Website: lowes
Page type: receipt
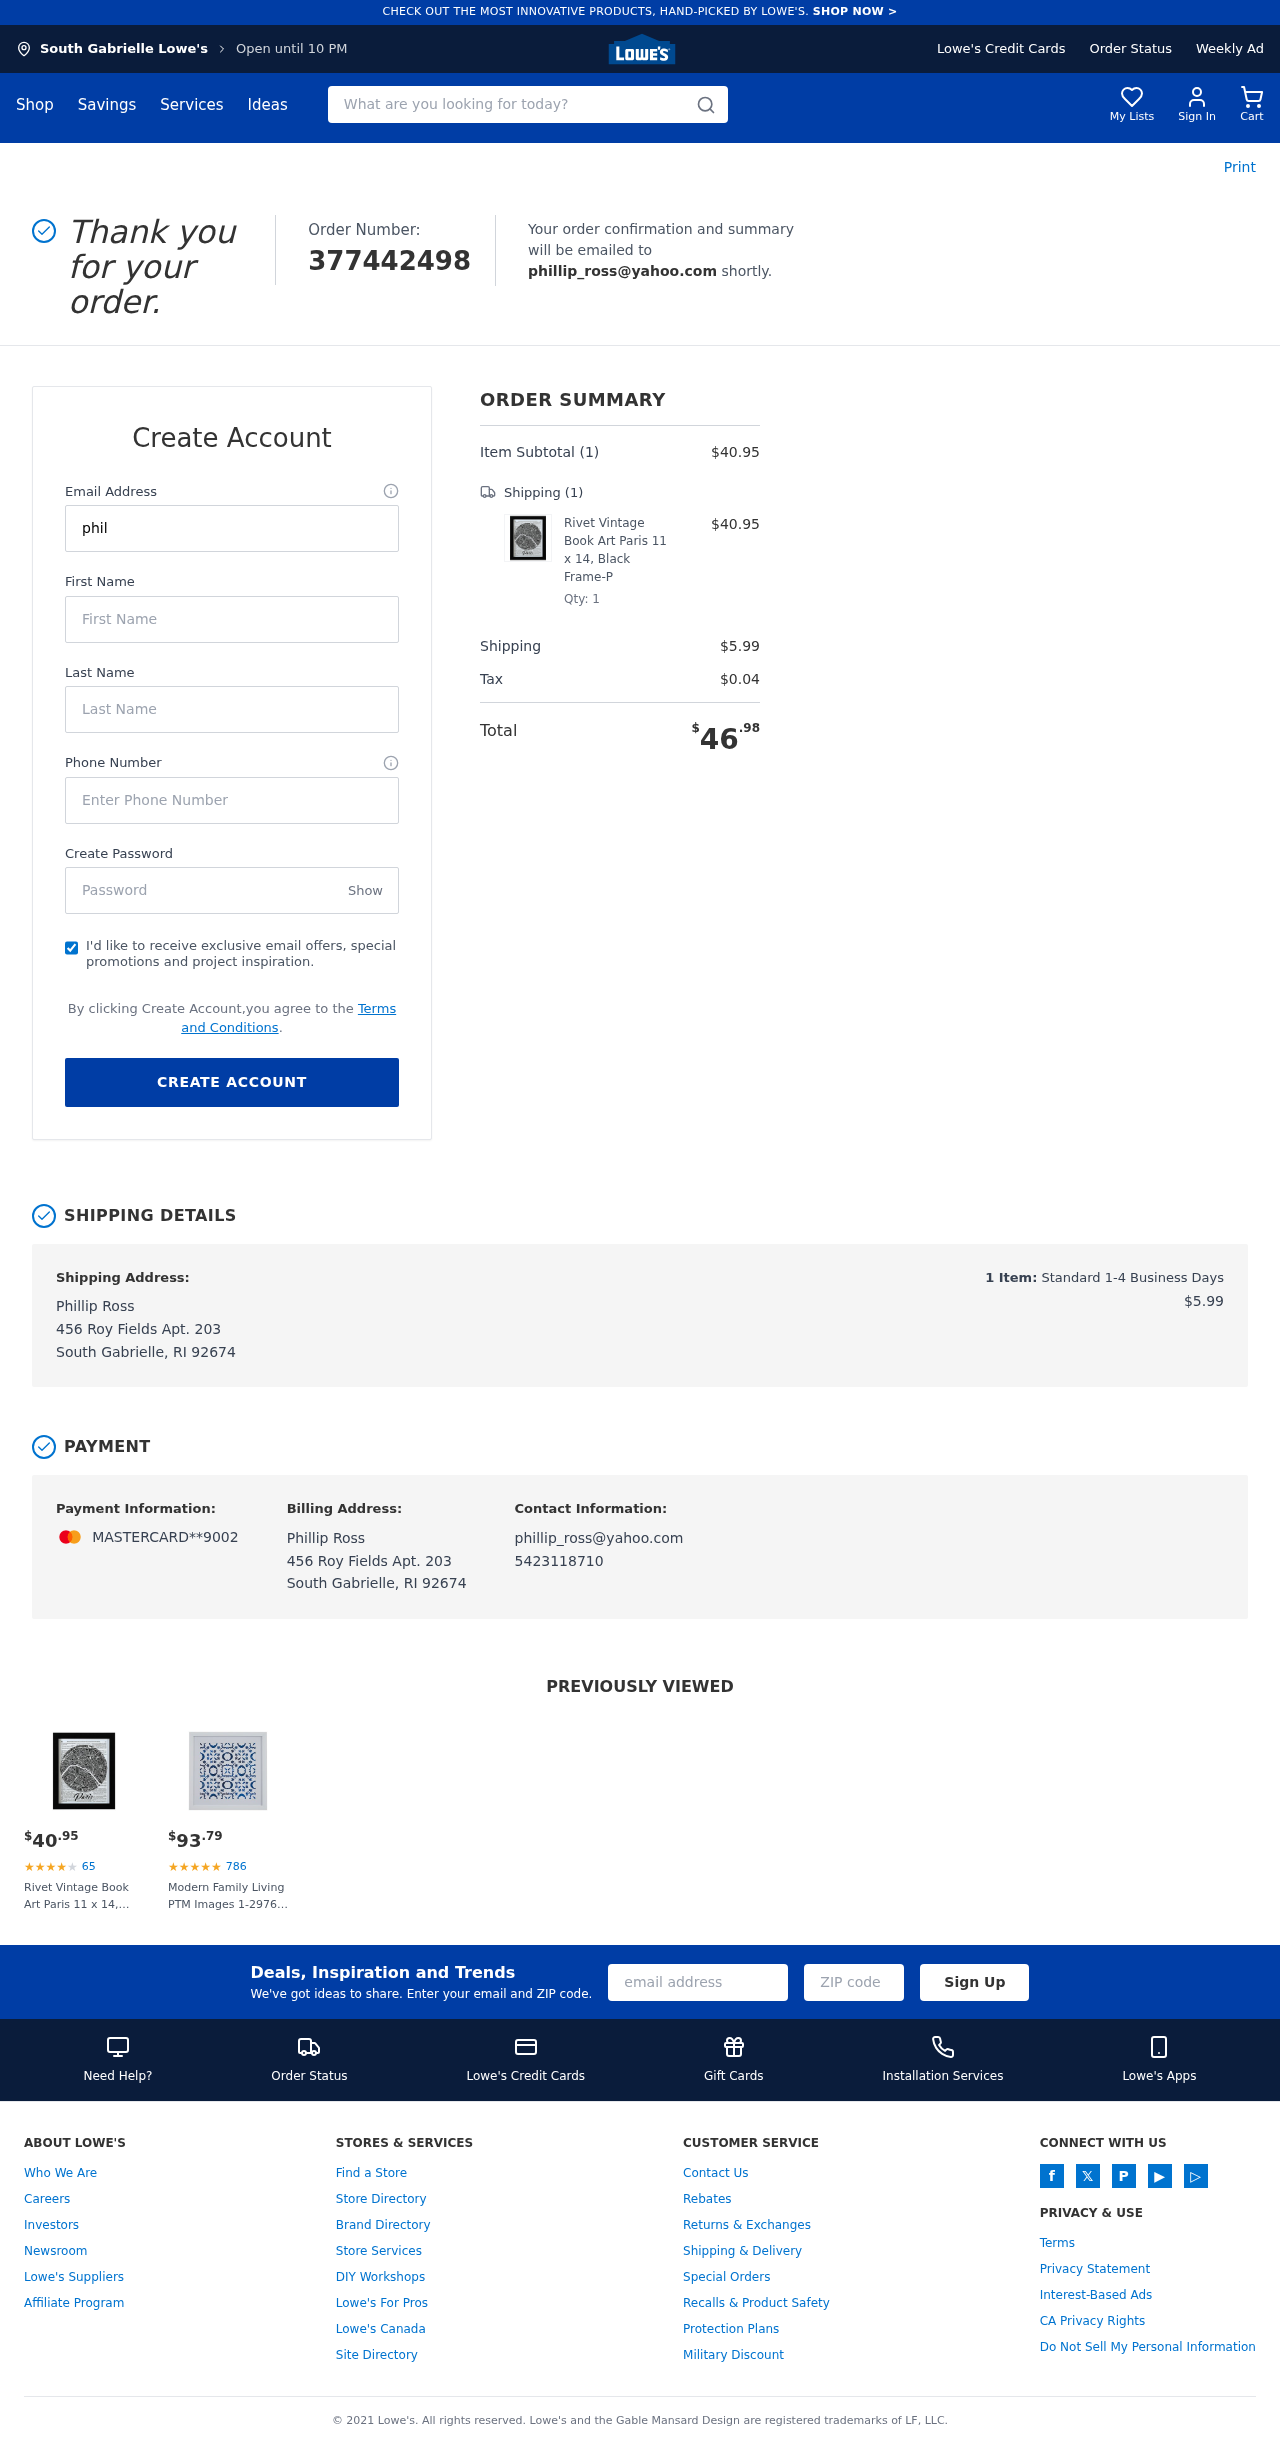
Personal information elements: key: PII_CARD_LAST4
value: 9002
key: PII_CARD_TYPE
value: MASTERCARD
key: PII_CITY
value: South Gabrielle
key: PII_EMAIL
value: phillip_ross@yahoo.com
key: PII_FULLNAME
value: Phillip Ross
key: PII_PHONE
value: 5423118710
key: PII_STREET
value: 456 Roy Fields Apt. 203
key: PII_FIRSTNAME
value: Phillip
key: PII_LASTNAME
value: Ross
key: PII_CITY_STATE_ZIP
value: South Gabrielle, RI 92674
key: PII_FULLNAME2
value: Phillip Ross
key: PII_FULLNAME3
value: Phillip Ross
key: PII_FIRSTNAME2
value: Phillip
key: PII_FIRSTNAME3
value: Phillip
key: PII_LASTNAME2
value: Ross
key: PII_LASTNAME3
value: Ross
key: PII_FIRSTNAME_DERIVED
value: Phillip
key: PII_LASTNAME_DERIVED
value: Ross
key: PII_FULLNAME_DERIVED
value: Phillip Ross
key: PII_NAME_FULL_DERIVED
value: Phillip Ross
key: PII_STREET2
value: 456 Roy Fields Apt. 203
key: PII_CITY_STATE_ZIP2
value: South Gabrielle, RI 92674
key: PII_LOGIN_USERNAME
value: phillip_ross
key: PII_EMAIL2
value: phillip_ross@yahoo.com
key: PII_EMAIL3
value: phillip_ross@yahoo.com
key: PII_LOGIN_USERNAME2
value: phillip_ross
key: PII_LOGIN_USERNAME3
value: phillip_ross
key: PII_PHONE_LINE
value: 8710
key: PII_PHONE_SUFFIX
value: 8710
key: PII_PHONE2
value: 5423118710
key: PII_PHONE3
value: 5423118710
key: PII_PHONE_NUMERIC
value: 5423118710
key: PII_PHONE_LINE_NUMERIC
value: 8710
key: PII_PHONE_SUFFIX_NUMERIC
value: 8710
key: PII_PHONE2_NUMERIC
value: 5423118710
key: PII_PHONE3_NUMERIC
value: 5423118710
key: PII_PHONE_DIGITS
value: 5423118710
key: PII_PHONE_LAST4
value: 8710
Product elements: key: PRODUCT1_NAME
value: Rivet Vintage Book Art Paris 11 x 14, Black Frame-P
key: PRODUCT1_PRICE
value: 40.95
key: PRODUCT1_QUANTITY
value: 1
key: PRODUCT2_NAME
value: Modern Family Living PTM Images 1-29769 Collection Framed and matted giclee Print on Paper Under Gla
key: PRODUCT2_NUM_RATINGS
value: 786
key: PRODUCT2_PRICE
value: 93.79
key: PRODUCT1_PRICE2
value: $40.95
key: PRODUCT1_RATING2
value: ★
★
★
★
★
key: PRODUCT1_NUM_RATINGS2
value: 65
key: PRODUCT1_NAME2
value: Rivet Vintage Book Art Paris 11 x 14, Black Frame-P
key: PRODUCT2_RATING
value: ★
★
★
★
★
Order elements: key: ORDER_ID
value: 377442498
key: ORDER_NUM_ITEMS
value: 1
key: ORDER_SUBTOTAL
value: $40.95
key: ORDER_NUM_ITEMS2
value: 1
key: ORDER_SHIPPING_COST
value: $5.99
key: ORDER_TAX
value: $0.04
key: ORDER_TOTAL
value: $46.98
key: ORDER_NUM_ITEMS3
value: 1
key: ORDER_SHIPPING_COST2
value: $5.99
Search elements: key: HEADER_SEARCH
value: What are you looking for today?